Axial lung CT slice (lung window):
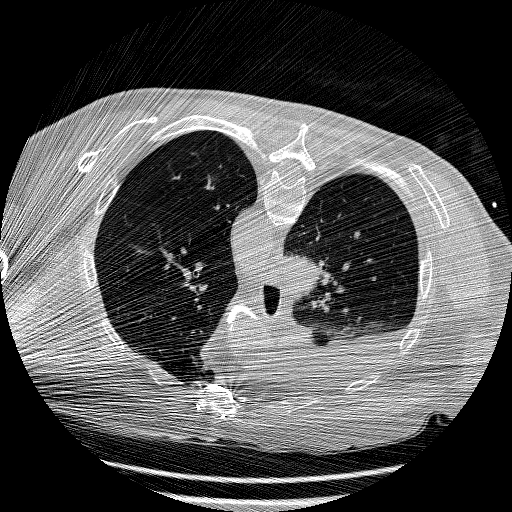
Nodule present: no